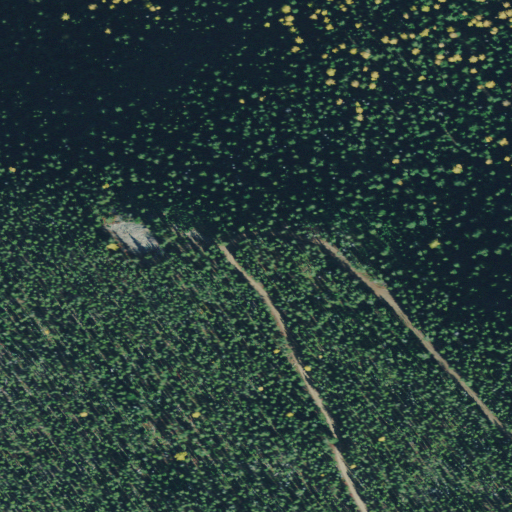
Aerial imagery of cliff(s) in Idaho named Bernier Point containing only evergreen forest